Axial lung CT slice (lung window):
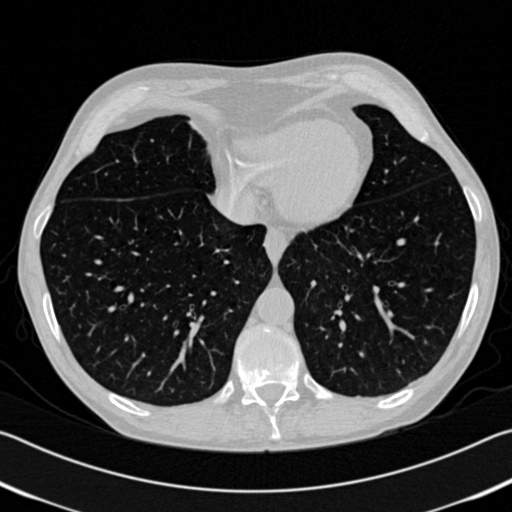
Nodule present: no